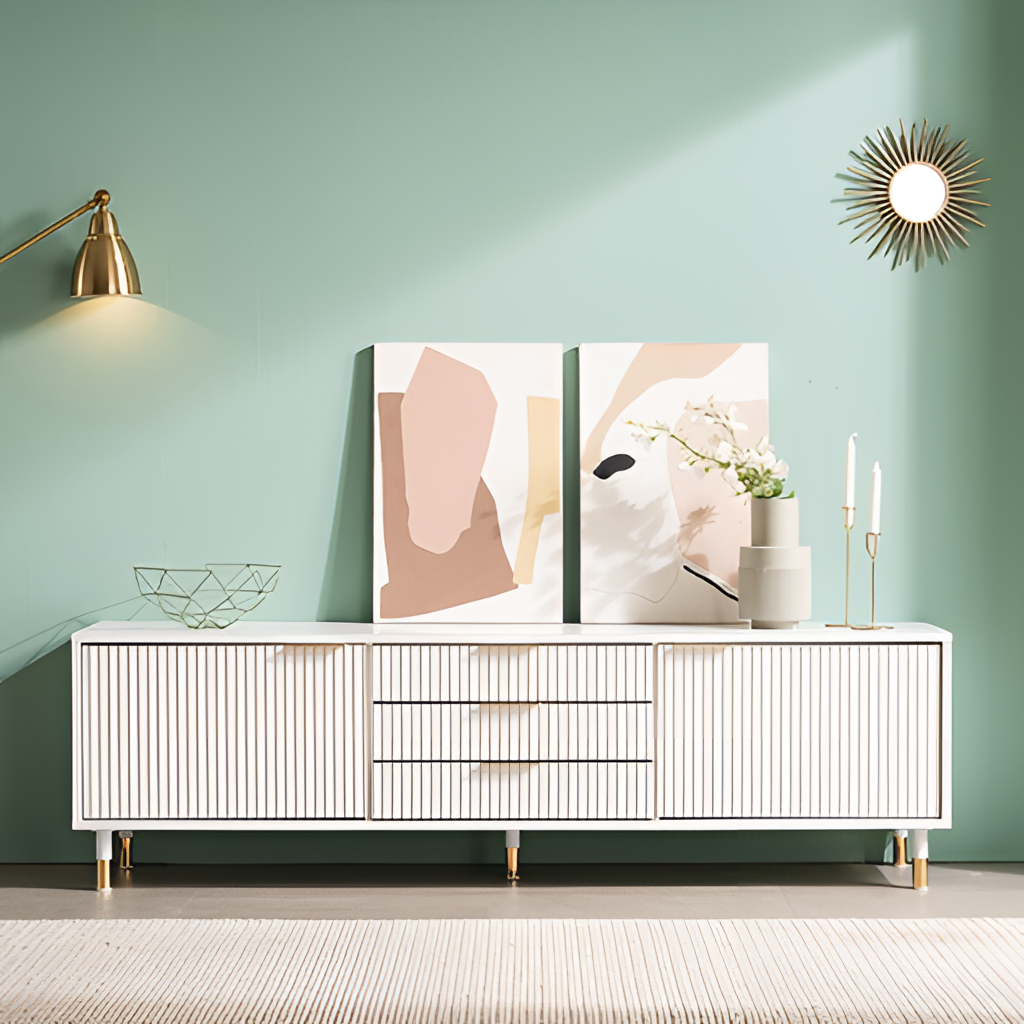
living room, white wood sideboard, modern, tile flooring, with large square pattern, paint wallpaper, with solid pattern